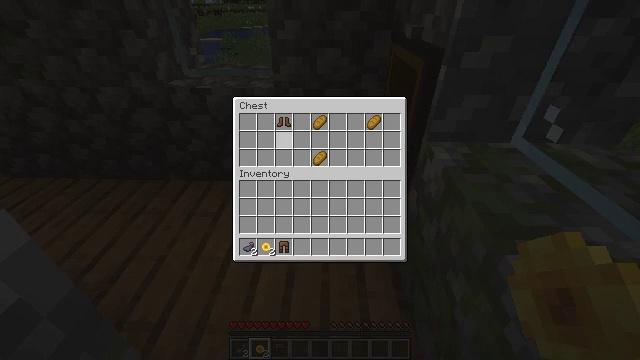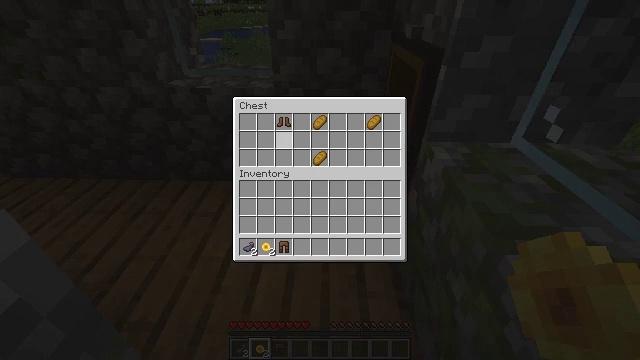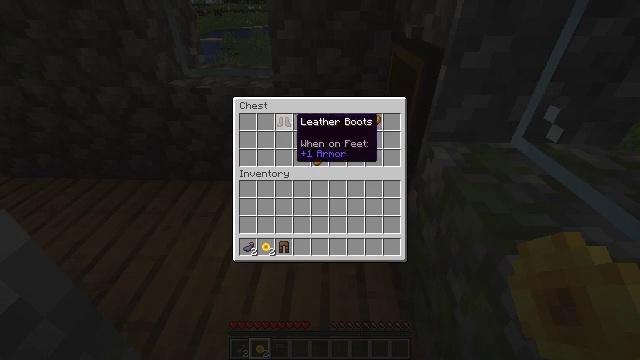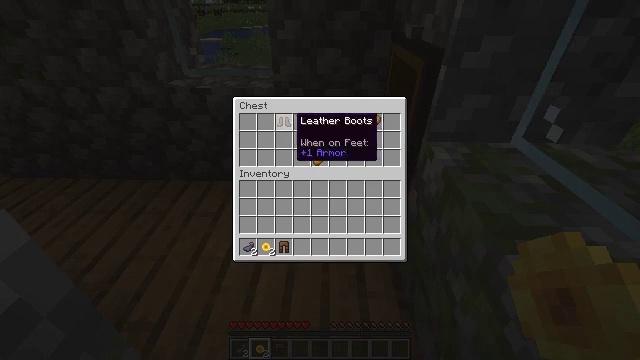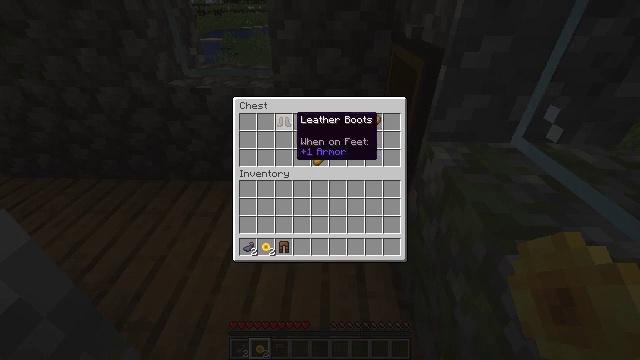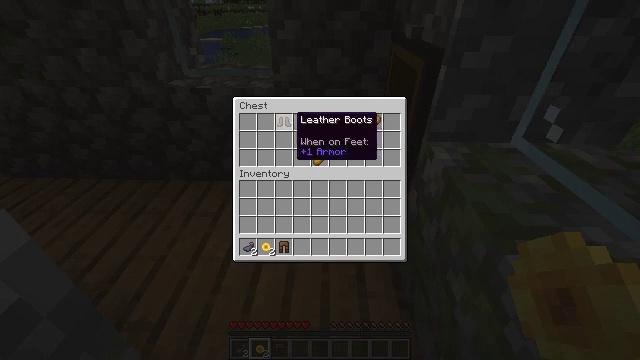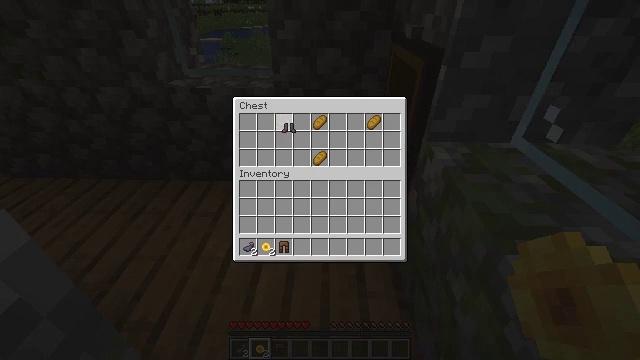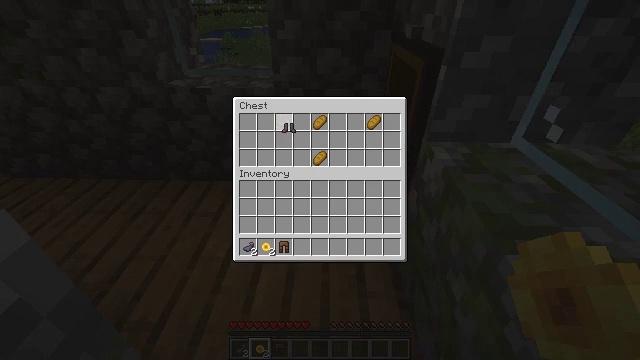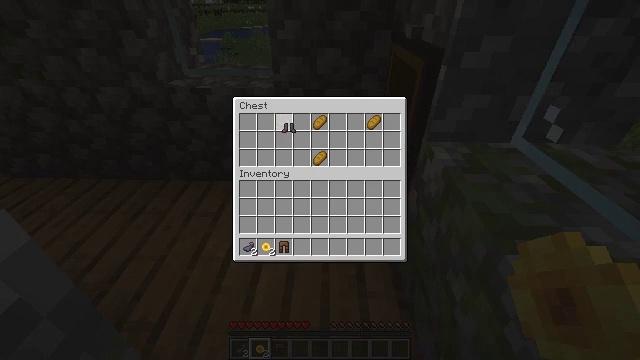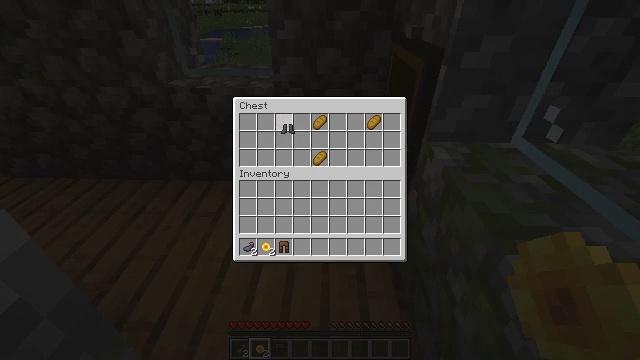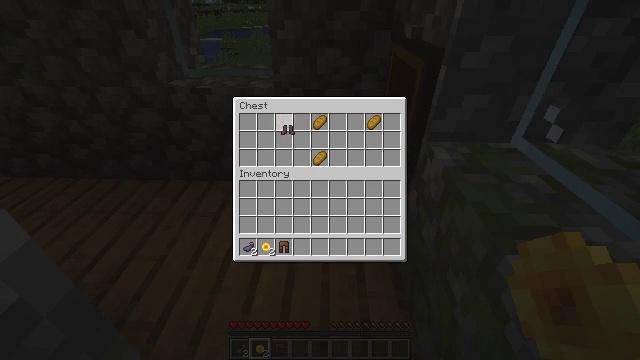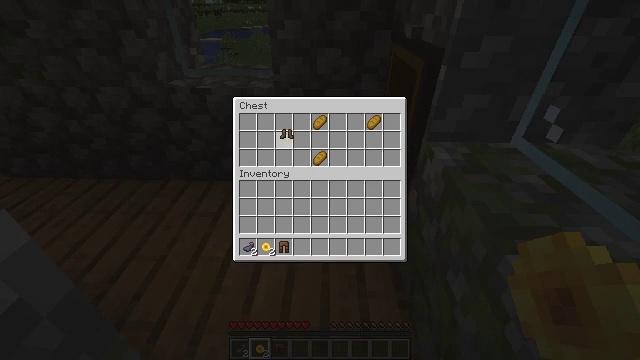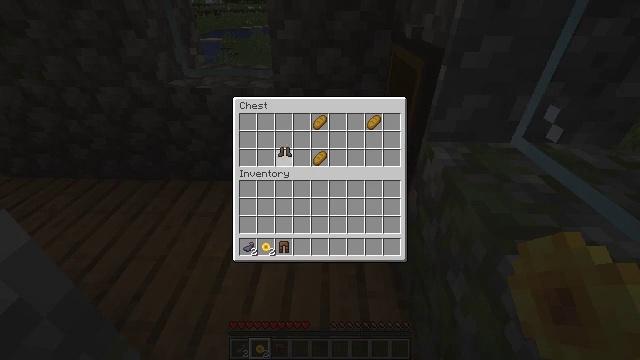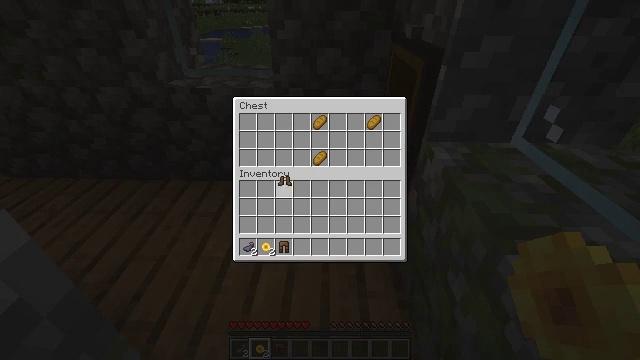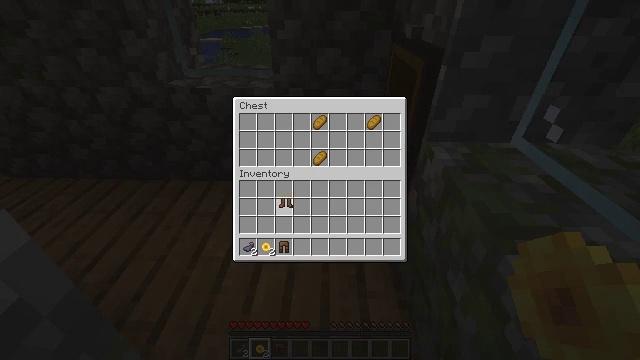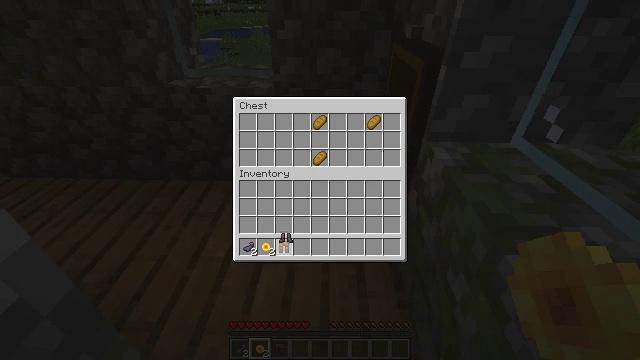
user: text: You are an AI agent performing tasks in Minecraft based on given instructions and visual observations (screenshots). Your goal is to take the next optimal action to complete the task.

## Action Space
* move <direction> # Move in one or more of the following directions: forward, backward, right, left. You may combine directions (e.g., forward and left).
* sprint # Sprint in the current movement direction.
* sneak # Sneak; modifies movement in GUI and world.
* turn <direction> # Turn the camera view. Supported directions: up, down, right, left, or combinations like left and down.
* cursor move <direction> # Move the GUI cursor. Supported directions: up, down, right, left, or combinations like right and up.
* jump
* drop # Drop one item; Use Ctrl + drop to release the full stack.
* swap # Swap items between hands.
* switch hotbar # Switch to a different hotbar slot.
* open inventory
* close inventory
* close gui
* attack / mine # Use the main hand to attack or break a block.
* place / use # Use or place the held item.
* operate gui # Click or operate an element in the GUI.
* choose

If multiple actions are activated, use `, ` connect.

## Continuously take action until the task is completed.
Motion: motion action
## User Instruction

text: Use the crafting grid to make yellow dye.
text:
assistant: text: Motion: no_op
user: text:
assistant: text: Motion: no_op
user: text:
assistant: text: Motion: no_op
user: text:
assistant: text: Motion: no_op
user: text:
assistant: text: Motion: no_op
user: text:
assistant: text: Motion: attack / mine
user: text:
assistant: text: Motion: attack / mine
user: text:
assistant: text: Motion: attack / mine
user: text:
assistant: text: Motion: attack / mine
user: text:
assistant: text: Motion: no_op
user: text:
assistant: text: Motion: no_op
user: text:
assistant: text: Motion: turn down
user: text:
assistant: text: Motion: turn down
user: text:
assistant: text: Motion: turn down
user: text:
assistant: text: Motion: turn down
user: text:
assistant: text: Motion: turn down
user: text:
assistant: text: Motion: turn down
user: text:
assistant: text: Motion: turn down
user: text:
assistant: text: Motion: no_op
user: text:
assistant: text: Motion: no_op
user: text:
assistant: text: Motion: no_op
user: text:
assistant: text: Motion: no_op
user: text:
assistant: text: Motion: no_op
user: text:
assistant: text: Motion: no_op
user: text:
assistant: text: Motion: turn up
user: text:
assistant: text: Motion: turn up
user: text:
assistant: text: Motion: turn up
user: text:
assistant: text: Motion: no_op
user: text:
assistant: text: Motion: no_op
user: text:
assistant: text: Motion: no_op